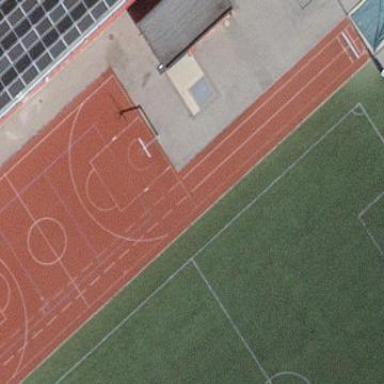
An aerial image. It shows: Tartan track for athletics featuring long jump area.